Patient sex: M
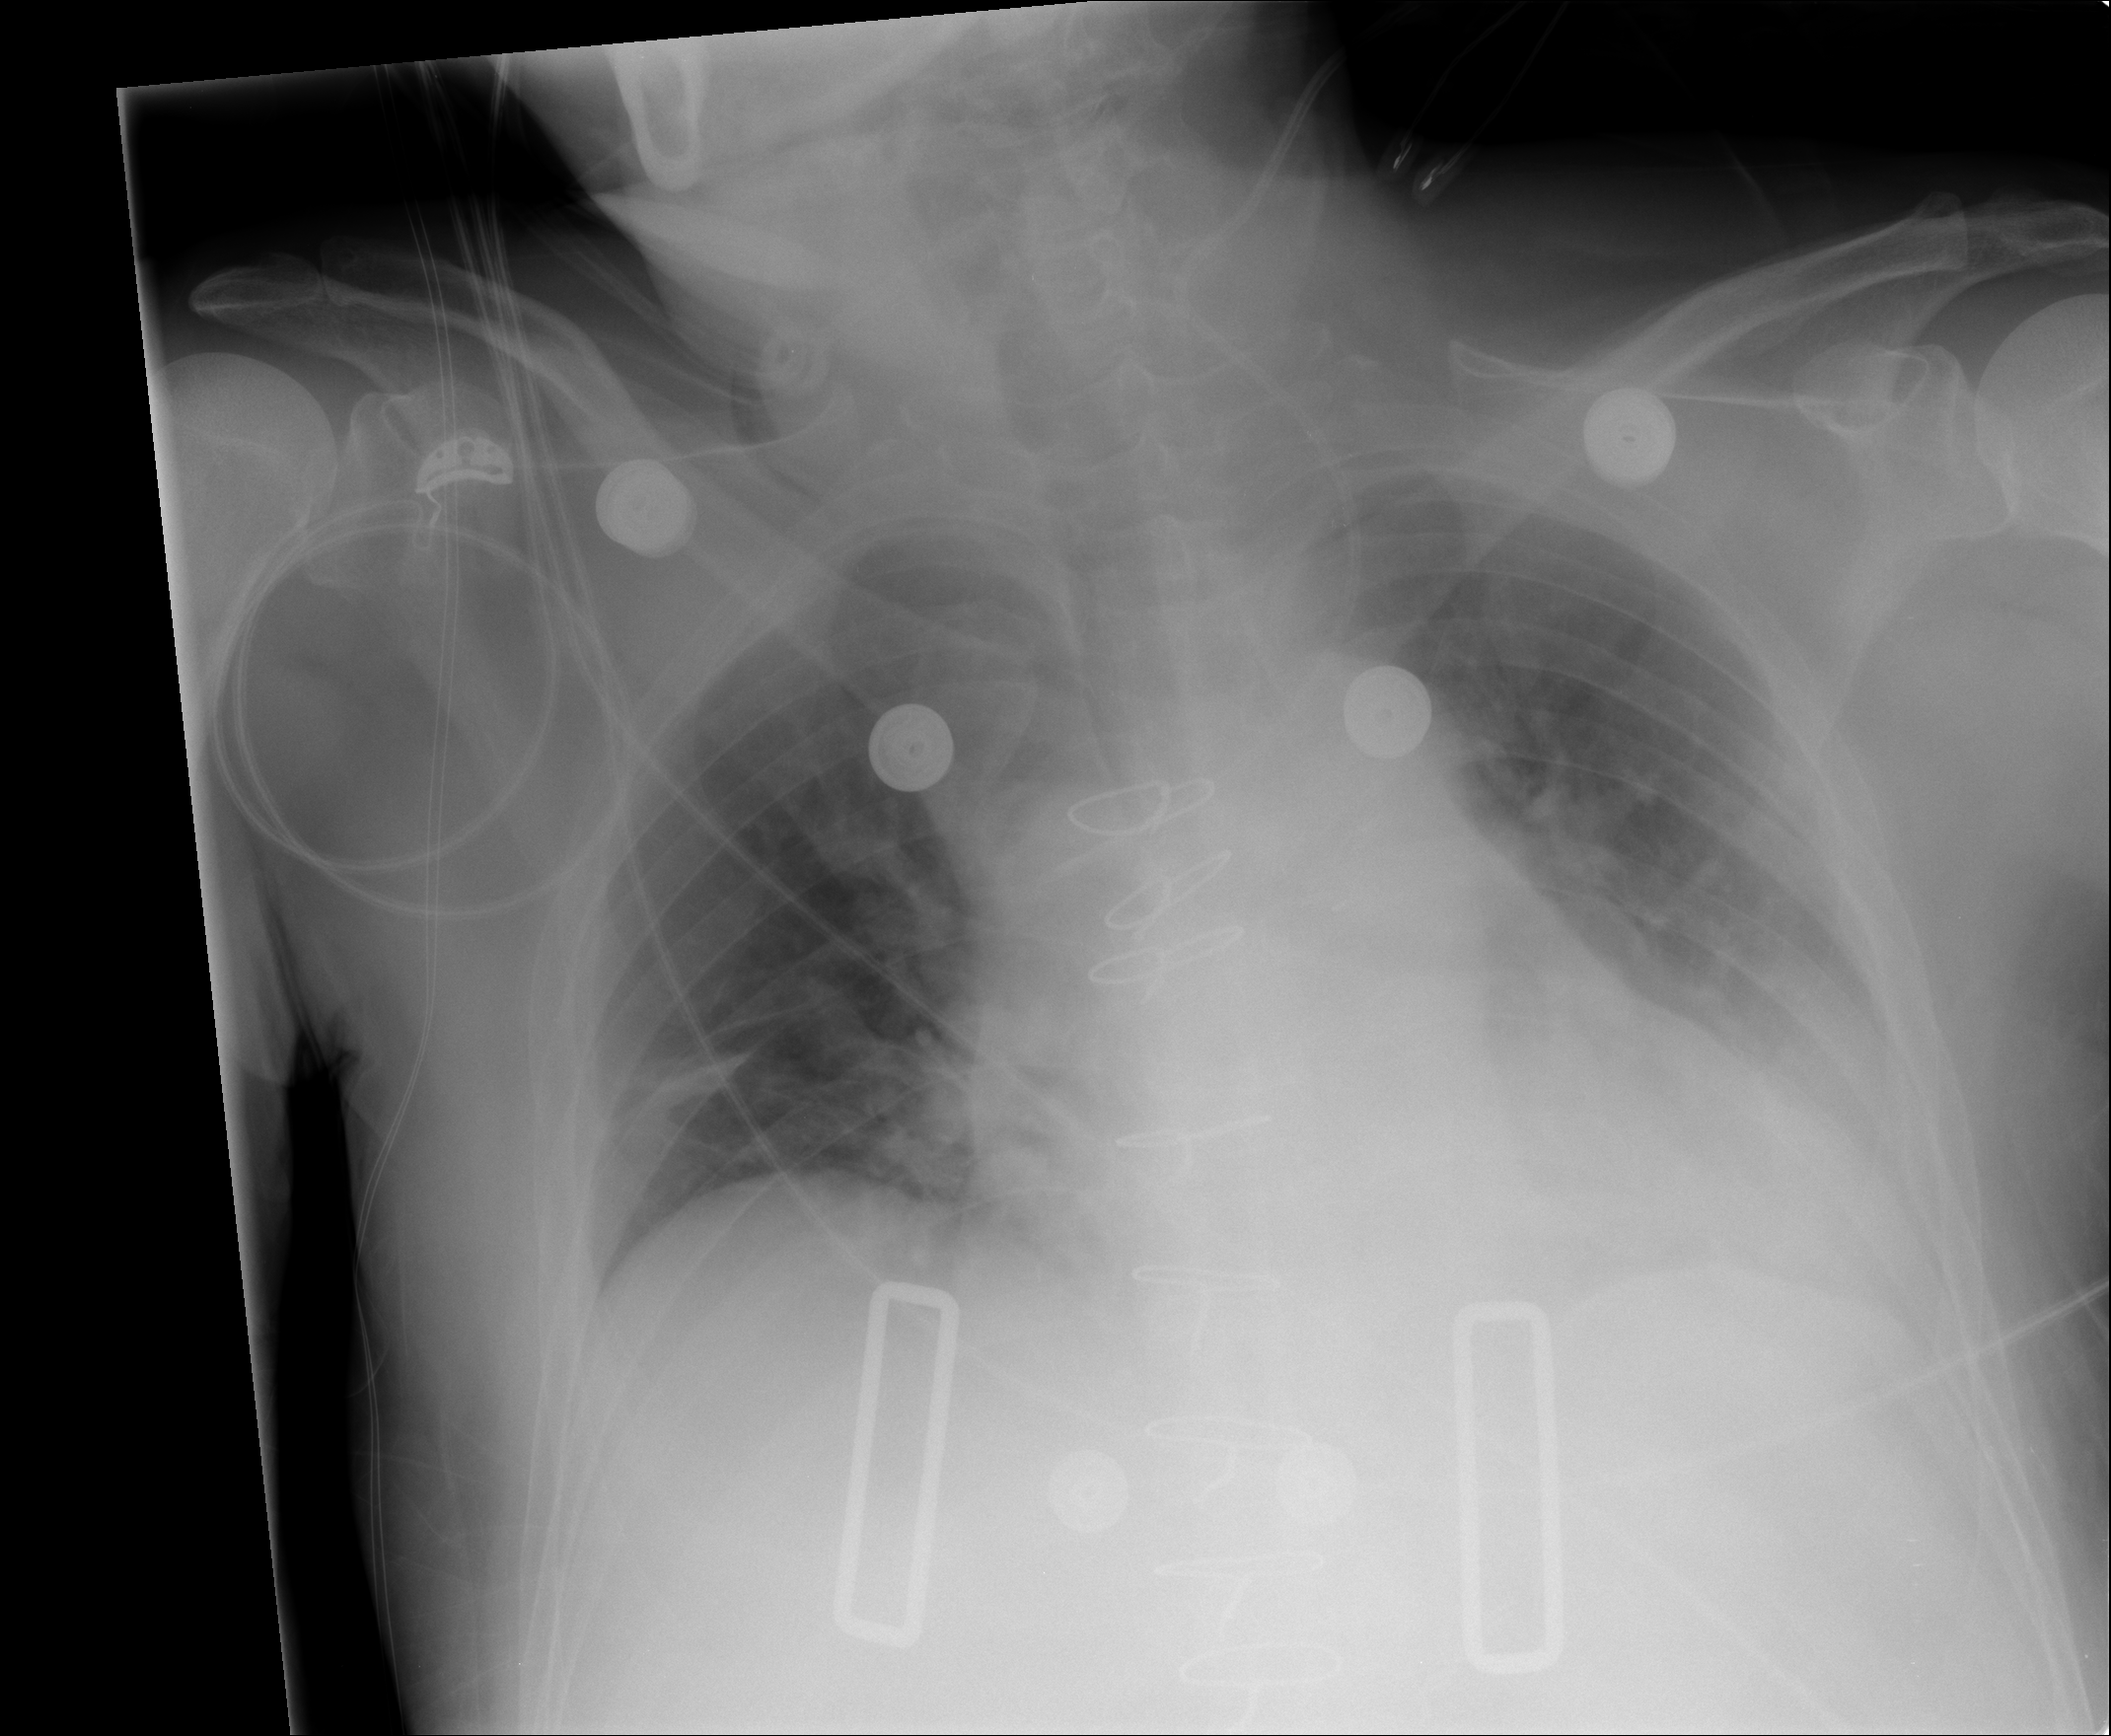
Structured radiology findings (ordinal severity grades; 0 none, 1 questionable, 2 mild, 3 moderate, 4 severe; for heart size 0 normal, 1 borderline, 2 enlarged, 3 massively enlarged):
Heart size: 2
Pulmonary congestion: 0
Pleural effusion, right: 0
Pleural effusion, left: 2
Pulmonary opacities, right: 0
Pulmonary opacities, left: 0
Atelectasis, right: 2
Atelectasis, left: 2